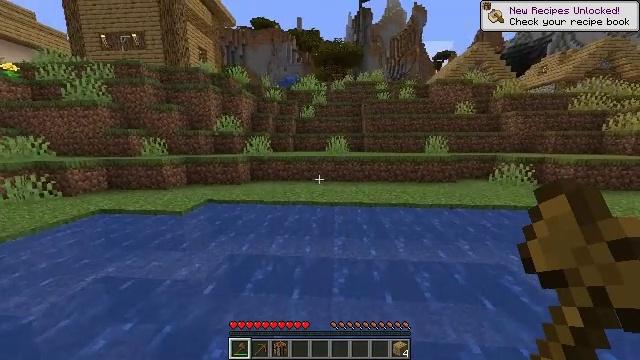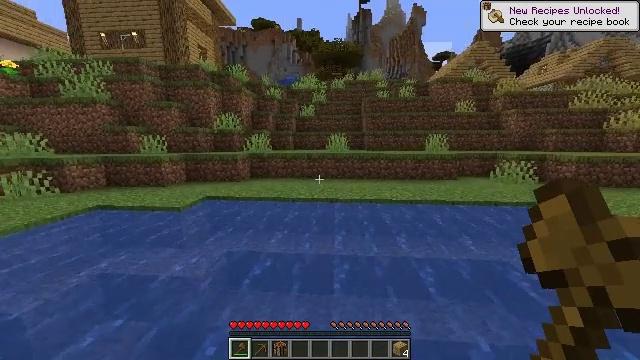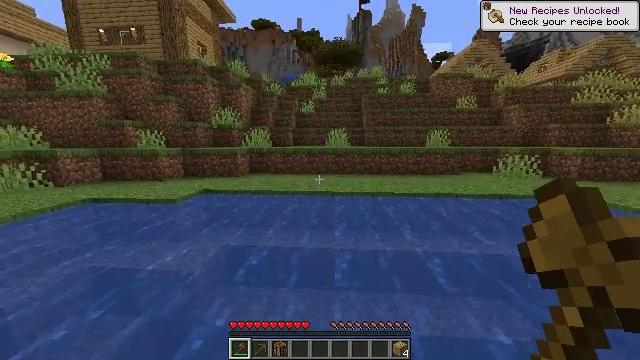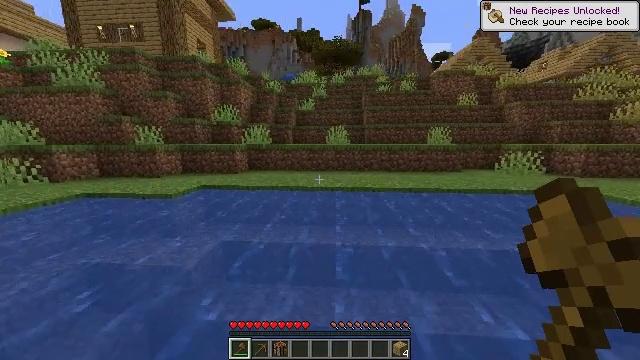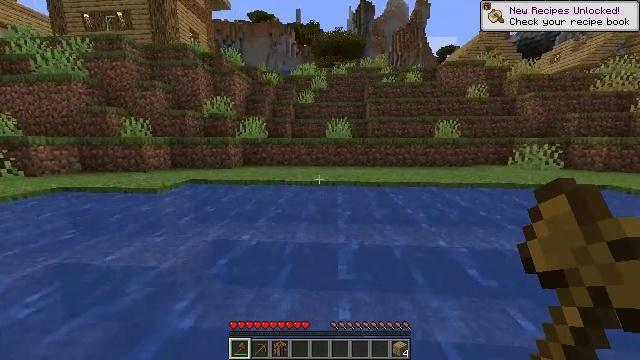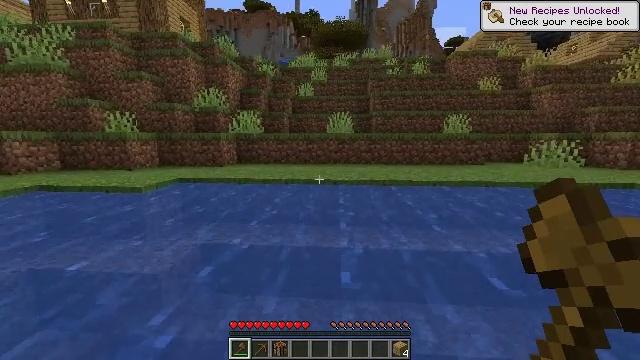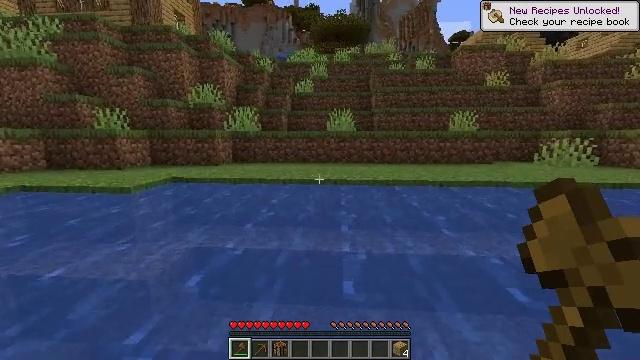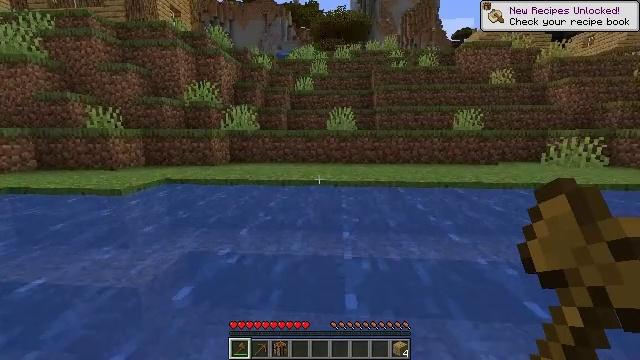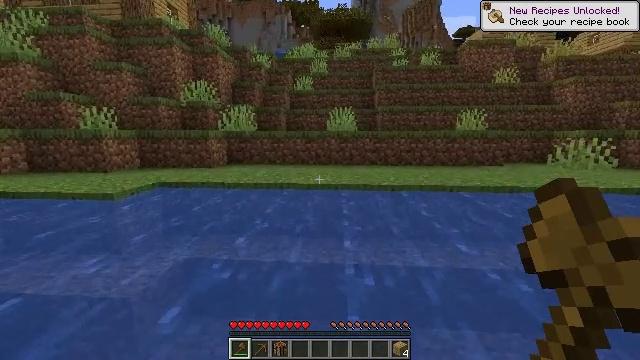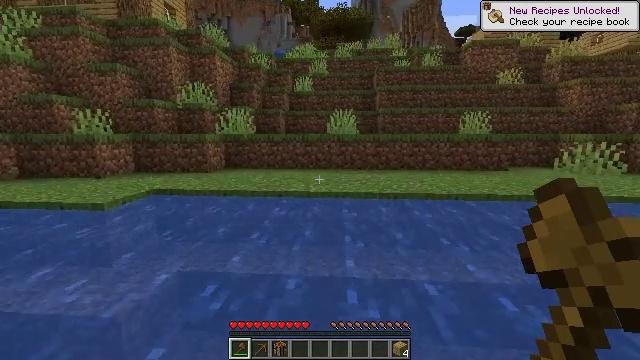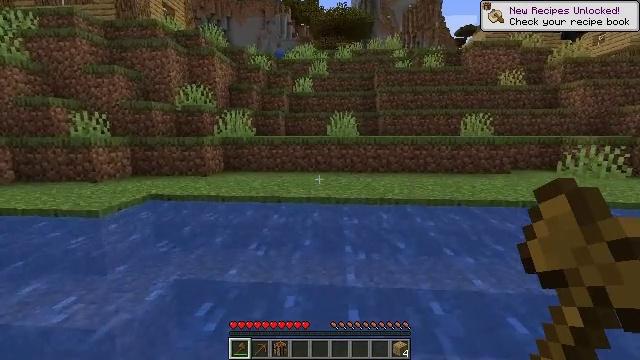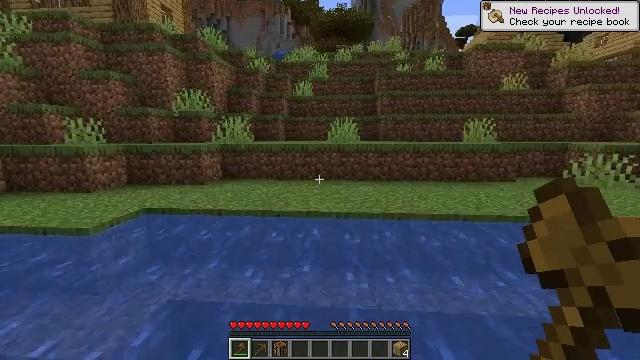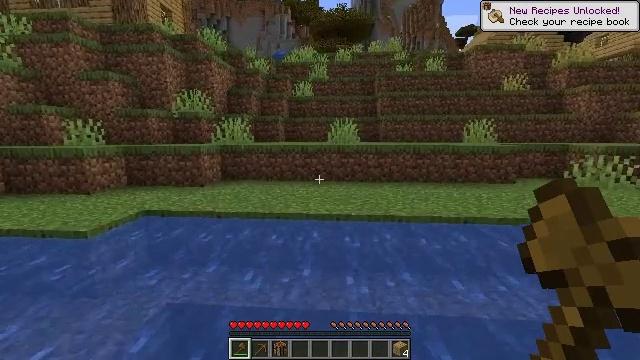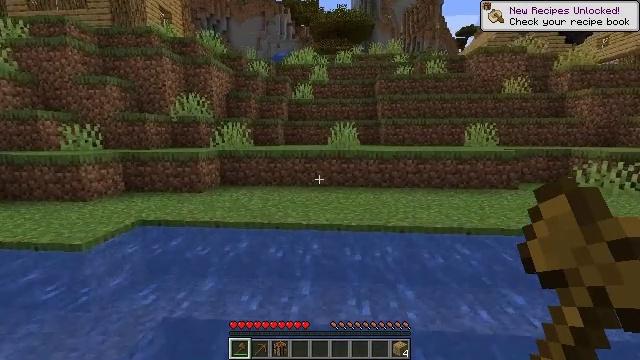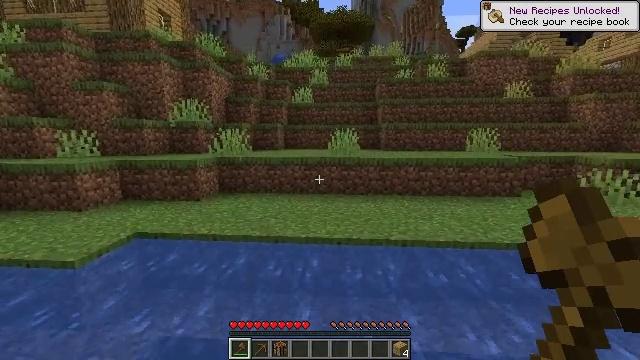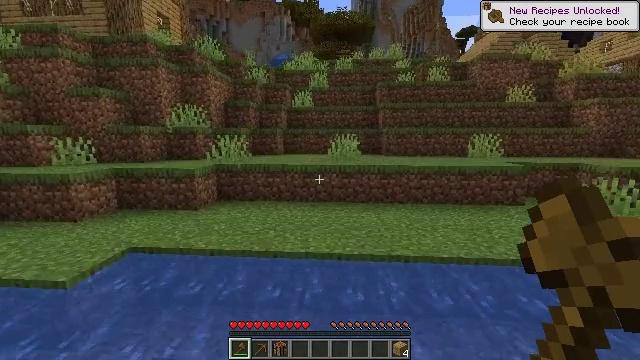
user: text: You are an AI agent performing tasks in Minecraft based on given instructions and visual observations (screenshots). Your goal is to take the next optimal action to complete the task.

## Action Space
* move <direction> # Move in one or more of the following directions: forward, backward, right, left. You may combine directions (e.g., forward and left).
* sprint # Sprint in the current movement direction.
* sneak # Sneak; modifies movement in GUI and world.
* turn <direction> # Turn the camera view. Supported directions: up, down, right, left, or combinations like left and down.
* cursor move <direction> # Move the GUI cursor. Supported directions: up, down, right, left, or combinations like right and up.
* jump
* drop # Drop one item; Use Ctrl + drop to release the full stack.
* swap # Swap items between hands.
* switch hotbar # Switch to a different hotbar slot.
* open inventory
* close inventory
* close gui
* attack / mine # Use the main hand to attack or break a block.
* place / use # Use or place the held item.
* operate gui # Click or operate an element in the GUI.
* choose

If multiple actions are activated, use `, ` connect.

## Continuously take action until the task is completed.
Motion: motion action
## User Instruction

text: Mine the white bed.
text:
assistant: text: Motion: move forward, sprint, jump
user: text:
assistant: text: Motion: move forward, sprint, jump
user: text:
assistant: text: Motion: move forward, sprint, jump
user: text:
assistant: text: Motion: move forward, sprint, jump
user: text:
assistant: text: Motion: move forward, sprint, jump
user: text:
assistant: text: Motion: move forward, sprint, jump
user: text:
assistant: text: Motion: move forward, sprint, jump
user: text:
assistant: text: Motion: move forward, sprint, jump
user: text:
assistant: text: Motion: move forward, sprint, jump
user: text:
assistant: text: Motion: move forward, sprint, jump
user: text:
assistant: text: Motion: move forward, sprint, jump
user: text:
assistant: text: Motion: move forward, sprint, jump
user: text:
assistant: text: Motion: move forward, sprint, jump
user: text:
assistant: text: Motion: move forward, sprint, jump
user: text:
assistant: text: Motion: move forward, sprint, jump
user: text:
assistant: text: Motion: move forward, sprint, turn left, jump
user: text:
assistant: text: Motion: move forward, turn left, jump
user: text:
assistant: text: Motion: move forward, jump
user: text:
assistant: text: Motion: move forward, jump
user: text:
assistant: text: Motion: move forward
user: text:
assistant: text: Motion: move forward
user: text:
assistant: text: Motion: move forward
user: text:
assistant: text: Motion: move forward
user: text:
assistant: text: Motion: move forward
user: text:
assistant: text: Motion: move forward
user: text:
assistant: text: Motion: move forward, jump
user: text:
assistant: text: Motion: move forward, jump
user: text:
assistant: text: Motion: move forward, jump
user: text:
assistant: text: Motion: move forward, jump
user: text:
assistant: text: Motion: move forward, jump